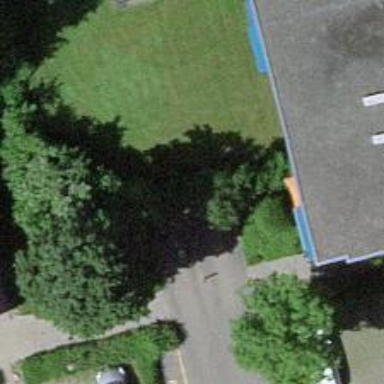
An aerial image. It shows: Parking entrance.